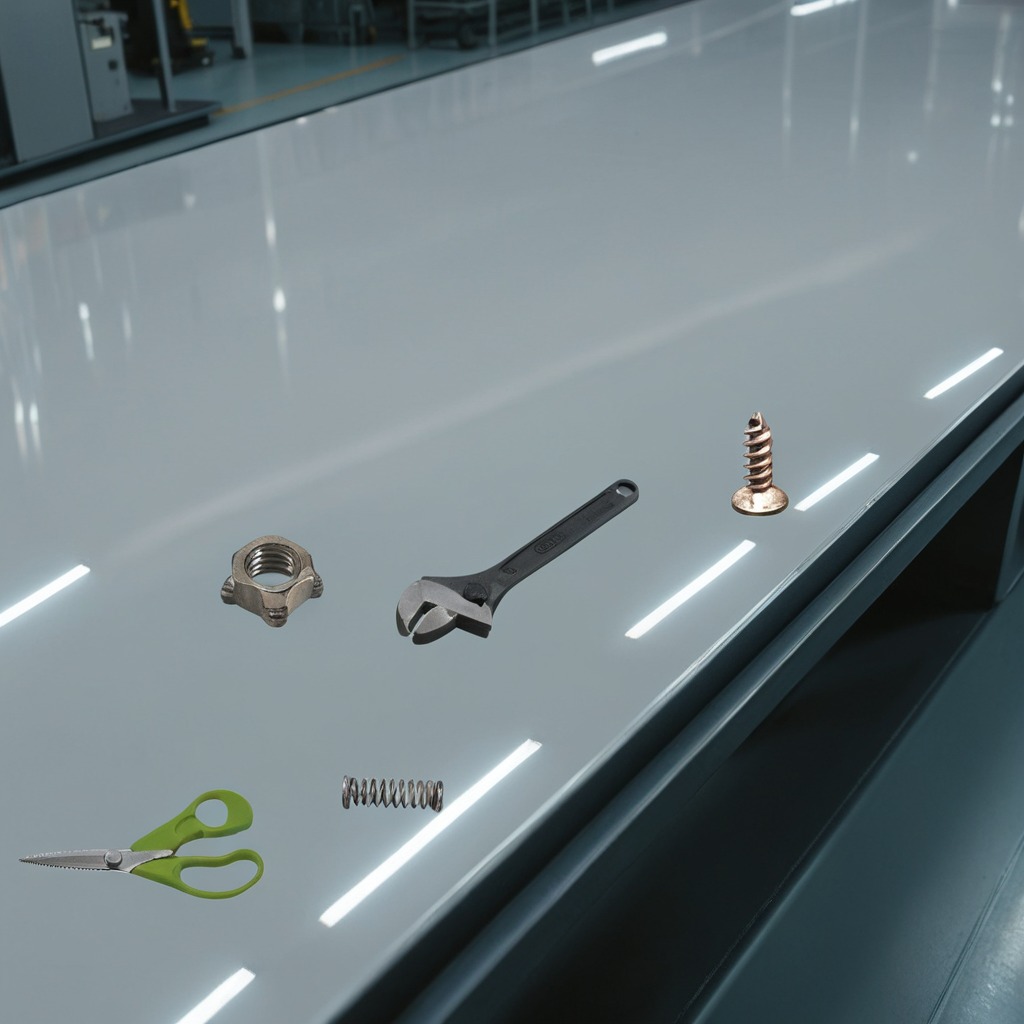
A metal machine screw, a coiled metal spring, a metal nut, a pair of scissors, and a wrench are lying on the table.